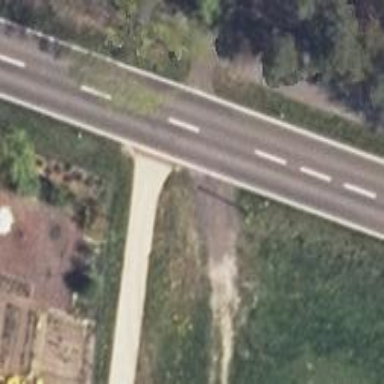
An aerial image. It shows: Asphalt path.